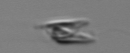
Label: Chrysochromulina_lanceolata